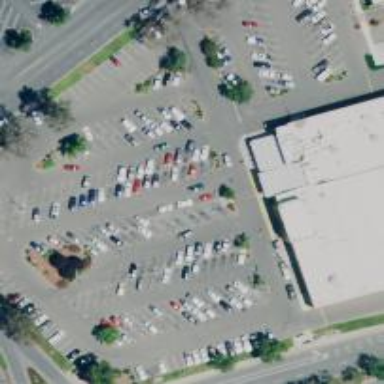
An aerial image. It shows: Parking space is available.